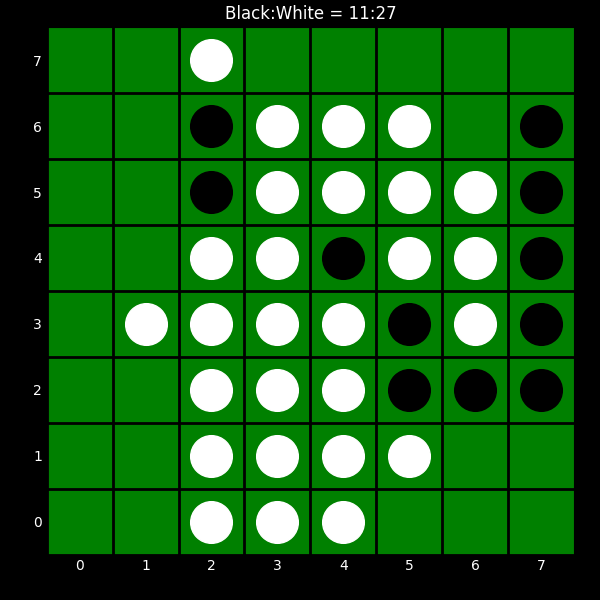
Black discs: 11
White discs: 27